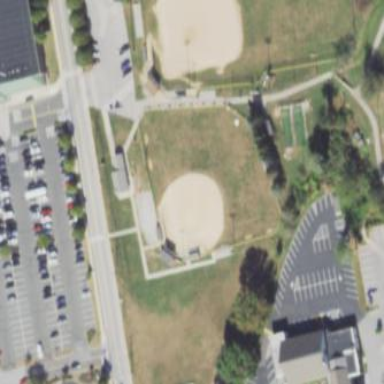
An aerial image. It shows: Baseball pitch for leisure and sports activities.